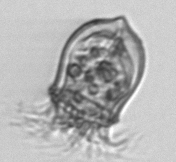
Label: Tintinnina